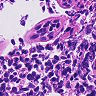
Metastatic tissue present: no